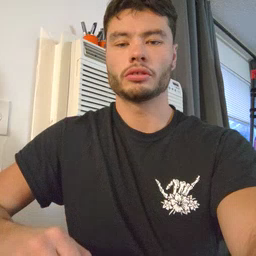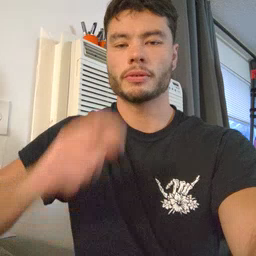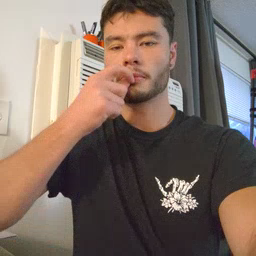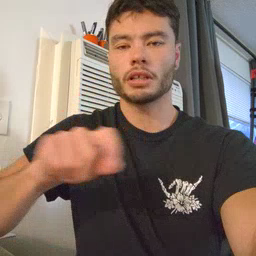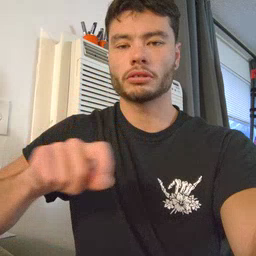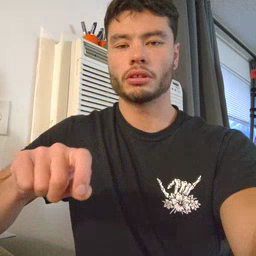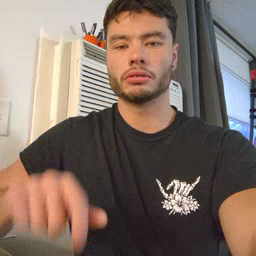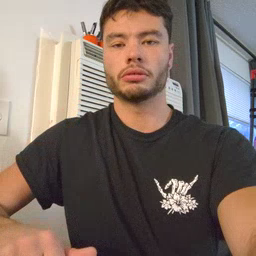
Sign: pencil